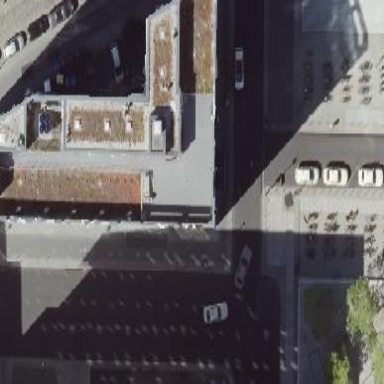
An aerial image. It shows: White hotel with flat roof.